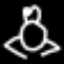
Label: frog